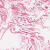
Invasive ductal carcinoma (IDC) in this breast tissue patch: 0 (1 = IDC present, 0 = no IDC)